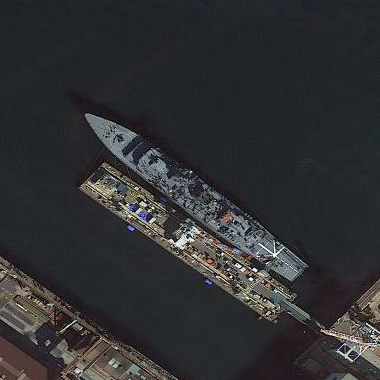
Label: cruiser